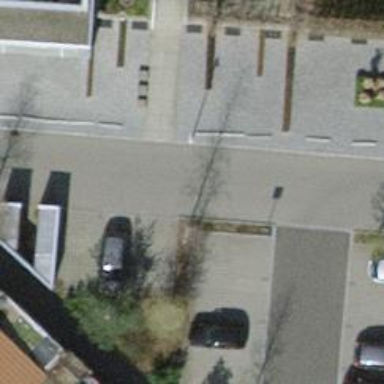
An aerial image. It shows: Residential road with asphalt surface and no sidewalks.